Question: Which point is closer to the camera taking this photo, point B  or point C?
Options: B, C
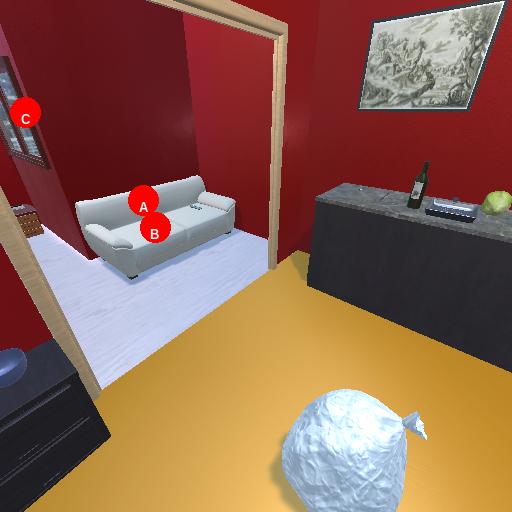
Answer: B